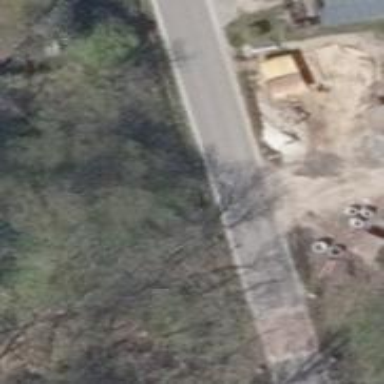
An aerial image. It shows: Residential road with asphalt surface.